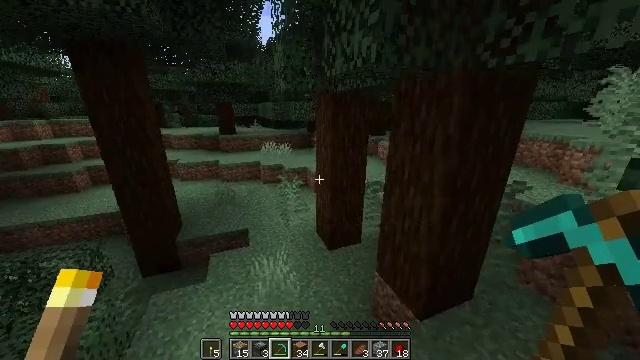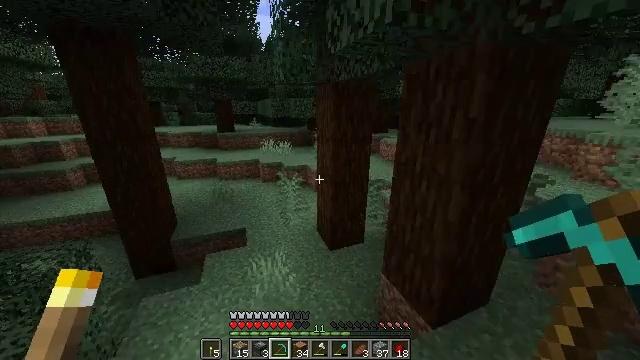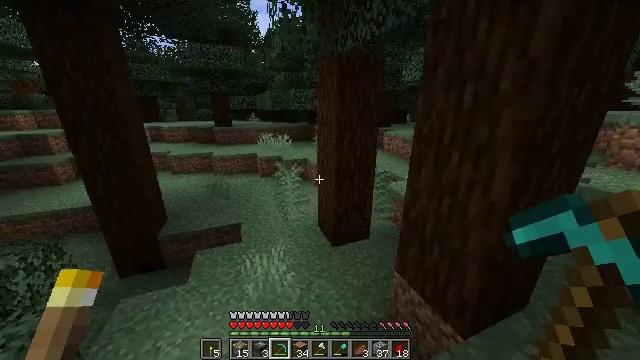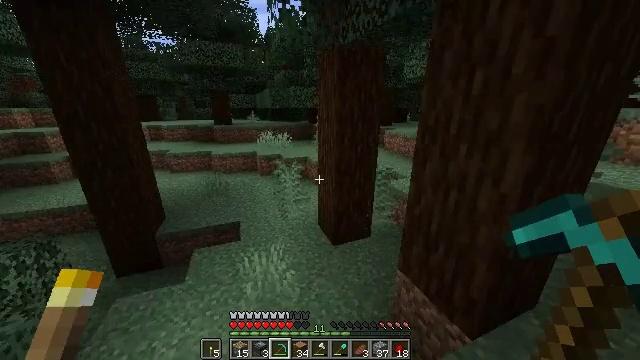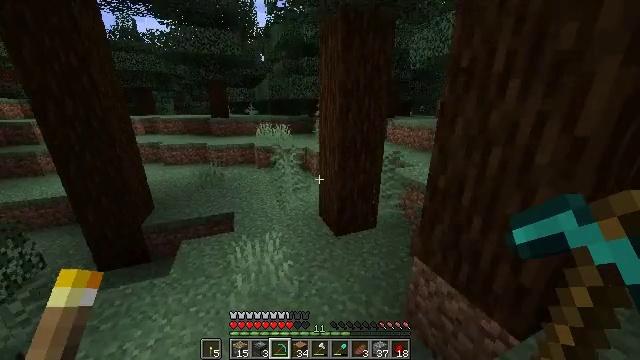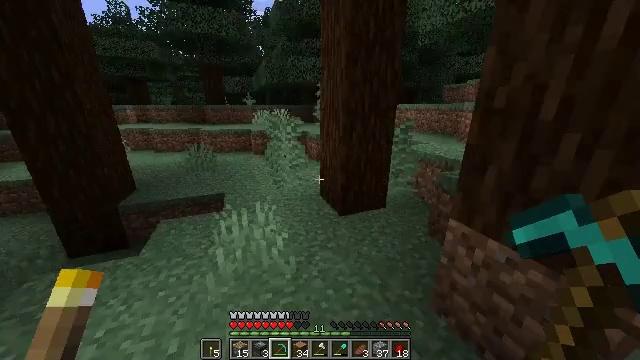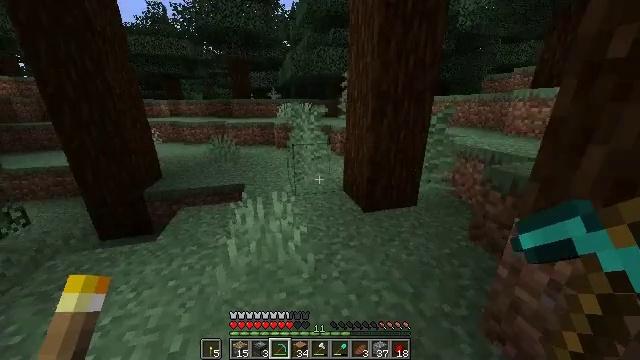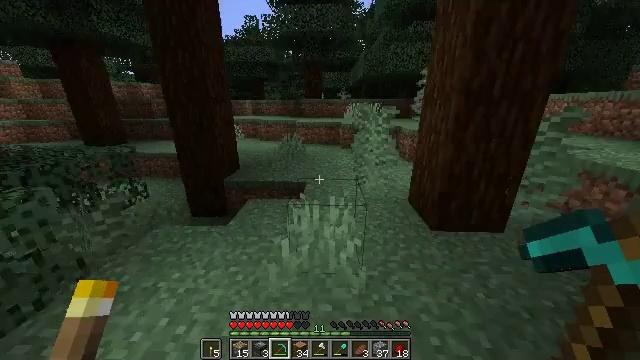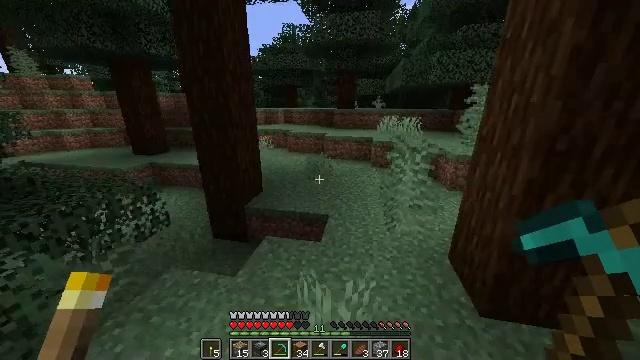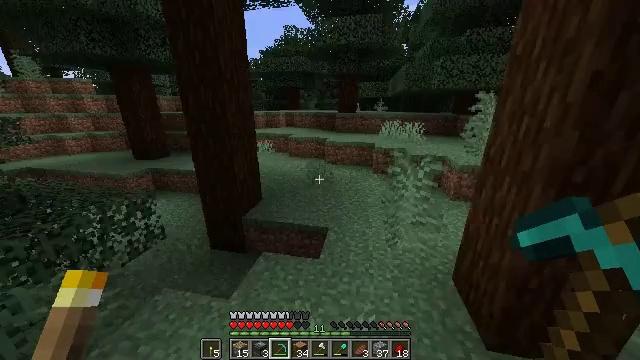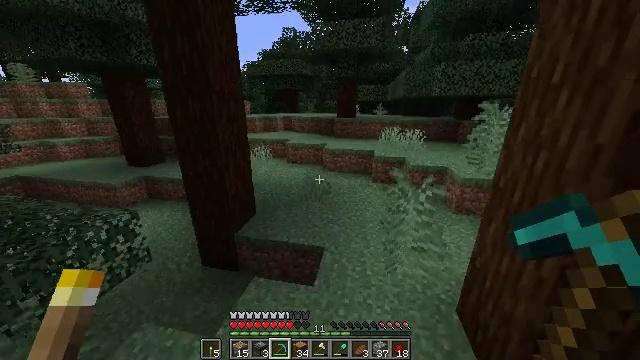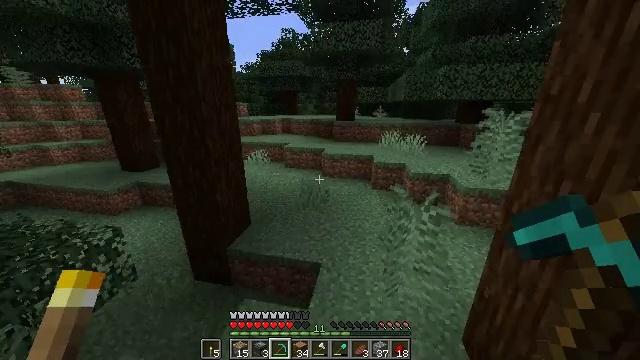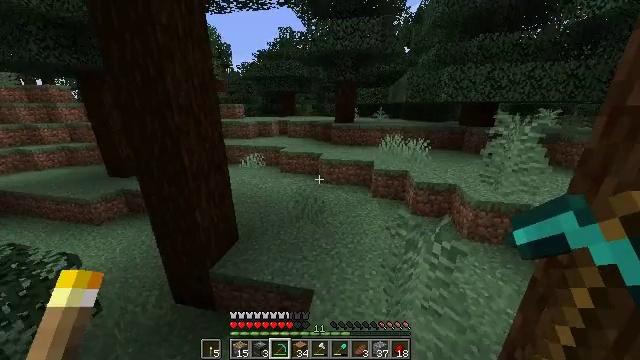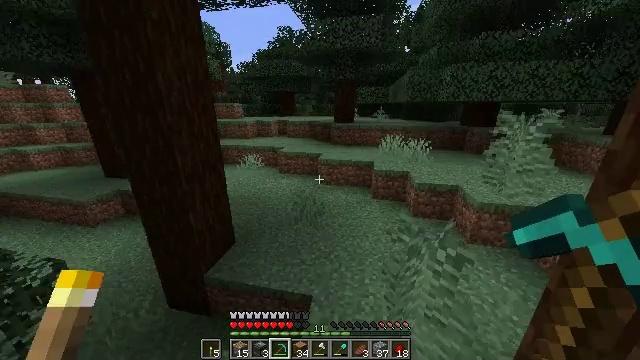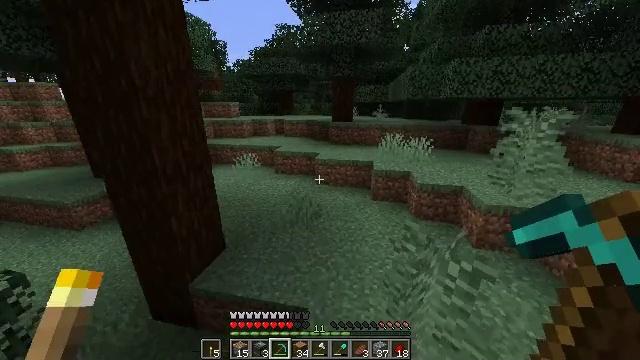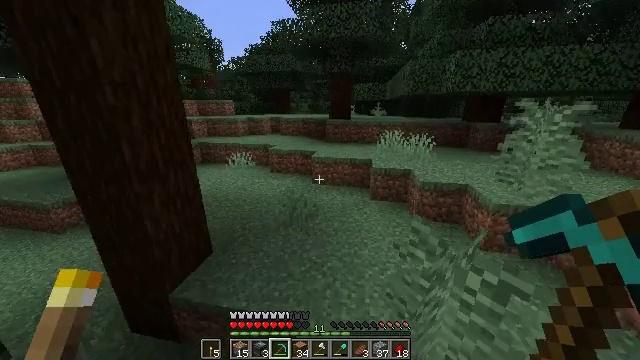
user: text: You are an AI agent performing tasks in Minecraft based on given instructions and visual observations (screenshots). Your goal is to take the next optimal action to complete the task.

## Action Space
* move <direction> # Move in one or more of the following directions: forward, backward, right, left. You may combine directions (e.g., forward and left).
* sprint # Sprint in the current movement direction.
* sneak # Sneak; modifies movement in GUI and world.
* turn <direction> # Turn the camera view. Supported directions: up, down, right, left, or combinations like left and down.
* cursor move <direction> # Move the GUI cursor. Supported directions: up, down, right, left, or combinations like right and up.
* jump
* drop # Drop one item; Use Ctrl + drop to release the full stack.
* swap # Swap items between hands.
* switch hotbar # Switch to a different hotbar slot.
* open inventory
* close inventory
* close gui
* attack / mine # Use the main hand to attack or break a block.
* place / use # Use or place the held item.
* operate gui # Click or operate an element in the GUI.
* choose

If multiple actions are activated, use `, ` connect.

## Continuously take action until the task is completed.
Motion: motion action
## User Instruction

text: Mine the sweet berry bush.
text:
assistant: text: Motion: move forward, jump
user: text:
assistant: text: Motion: move forward, jump
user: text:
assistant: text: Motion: move forward, jump
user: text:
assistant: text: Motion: move forward, sprint, jump
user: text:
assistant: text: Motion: move forward, sprint, jump
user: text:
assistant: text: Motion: move forward, sprint, turn left, jump
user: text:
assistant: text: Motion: move forward, sprint, turn left, jump
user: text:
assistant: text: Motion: move forward, turn left, jump
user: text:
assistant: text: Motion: move forward, jump
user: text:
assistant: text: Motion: move forward, jump
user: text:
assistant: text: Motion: move forward, jump
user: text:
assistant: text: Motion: move forward, jump
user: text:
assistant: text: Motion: move forward, jump
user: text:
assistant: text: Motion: move forward, jump
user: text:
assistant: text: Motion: move forward, jump
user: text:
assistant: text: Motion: move forward, sprint, jump
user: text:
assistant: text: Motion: move forward, sprint, jump
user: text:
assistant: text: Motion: move forward, sprint, jump
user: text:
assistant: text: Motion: move forward, sprint, turn left and up, jump
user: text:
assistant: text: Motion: move forward, sprint, turn left and up, jump
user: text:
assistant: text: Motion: move forward, turn left and up, jump
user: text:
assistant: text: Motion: move forward, turn left, jump
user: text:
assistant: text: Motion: move forward, jump
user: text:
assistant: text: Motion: move forward, jump
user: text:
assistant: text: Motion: move forward, turn left, jump
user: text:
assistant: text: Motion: move forward, turn left, jump
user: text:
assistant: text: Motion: move forward, turn left, jump
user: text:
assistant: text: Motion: move forward, turn left, jump
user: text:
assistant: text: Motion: move forward, sprint, jump
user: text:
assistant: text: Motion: move forward, sprint, jump